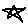
Label: star